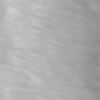
Label: not_dusty